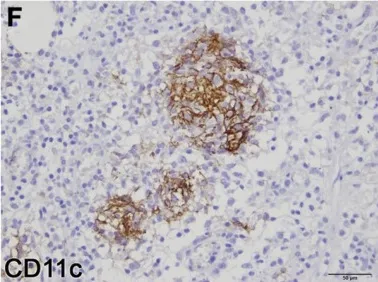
Immune profiling and MART-1 distribution in CSF-470 vaccination site biopsy from patient #1. Formalin-fixed, paraffin-embedded tissue sections were stained with appropriate antibodies, amplified with avidin-biotin-peroxidase (ABC) system (Vectastain, Vector Labs), and revealed with 3,3'-diaminobenzidine. CD11c+ cells were observed in dense nested structures (F).
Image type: pathology (immunostaining)